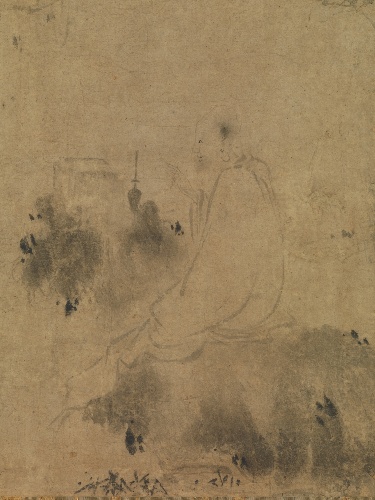
Title: 南宋  傳直翁   藥山李翱問道圖    軸|Meeting between Yaoshan and Li Ao
Artist: Zhiweng
Artist bio: Chinese, active first half of the 13th century
Date: before 1256
Object type: Hanging scroll
Classification: Paintings
Medium: Horizontal painting mounted as a hanging scroll; ink on paper
Culture: China
Period: Song dynasty (960–1279)
Dimensions: Image: 12 1/2 x 33 1/4 in. (31.8 x 84.5 cm)
Overall with mounting: 49 1/8 x 34 in. (124.8 x 86.4 cm)
Overall with knobs: 49 1/8 x 36 1/4 in. (124.8 x 92.1 cm)
Department: Asian Art
Credit line: Edward Elliott Family Collection, Purchase, The Dillon Fund Gift, 1982
Accession year: 1982
Repository: Metropolitan Museum of Art, New York, NY
Tags: Men